Question: I was messing around with WPF, creating a small calculator like application. Just wanting to try F# I wrote a class to handle all the math functions, and referenced it in my WPF application. In my C# code -
'''
using System;
using System.Collections.Generic;
using System.Linq;
using System.Text;
using System.Threading.Tasks;
using System.Windows;
using System.Windows.Controls;
using System.Windows.Data;
using System.Windows.Documents;
using System.Windows.Input;
using System.Windows.Media;
using System.Windows.Media.Imaging;
using System.Windows.Navigation;
using System.Windows.Shapes;
using MathLib;
namespace MathToolApplication
{
public partial class MainWindow : Window
{
private MathLib.Math tool;
public MainWindow()
{
InitializeComponent();
this.tool = new MathLib.Math();
}
private void Button_Click(object sender, RoutedEventArgs e)
{
Double a = Double.Parse(this.a.Text);
Double b = Double.Parse(this.b.Text);
try
{
switch (this.operation.Text)
{
case "+": this.result.Text = this.tool.add(a, b).ToString(); break;
case "-": this.result.Text = this.tool.subtract(a, b).ToString(); break;
case "*": this.result.Text = this.tool.multiply(a, b).ToString(); break;
case "/": this.result.Text = this.tool.divide(a, b).ToString(); break;
case "2": this.result.Text = this.tool.square(a).ToString(); break;
case "3": this.result.Text = this.tool.cube(a).ToString(); break;
case "To the power of": this.tool.toThePowerOf(a, b).ToString(); break;
case "++": this.result.Text = this.tool.plusplus(a).ToString(); break;
case "--": this.result.Text = this.tool.minusminus(a).ToString(); break;
default: this.result.Text = "Error."; break;
}
}
catch (FormatException)
{
this.result.Text = "Error.";
}
}
private void operation_DropDownClosed(object sender, EventArgs e)
{
string op = this.operation.Text;
switch (op)
{
case "2": this.b.IsEnabled = false; break;
case "3": this.b.IsEnabled = false; break;
case "++": this.b.IsEnabled = false; break;
case "--": this.b.IsEnabled = false; break;
default: this.b.IsEnabled = true; break;
}
}
}
}
'''
Visual Studio flags a warning at 'private MathLib.Math tool;' claiming it is not initialized, and will be null. But if you look at my constructor, I do initialize it. Aside from this, I have tried declaring ti and initializing it in one statement like 'private MathLib.Math tool = new MathLib.Math();'. I do not know what the issue is, but I fell like it might be related to my F#, so it is posted here:
'''
namespace MathLib
type Math() =
member this.add(a:float, b:float) =
a+b
member this.subtract(a:float, b:float) =
a-b
member this.multiply(a:float, b:float) =
a*b
member this.divide(a:float, b:float) =
a/b
member this.square(a:float) =
a*a
member this.cube(a:float) =
a*a*a
member this.toThePowerOf(a:float, b:float) =
a**b
member this.plusplus(a:float) =
let mutable count = a
count <- count + 1.0
count
member this.minusminus(a:float) =
let mutable count = a
count <- count + 1.0
count
'''

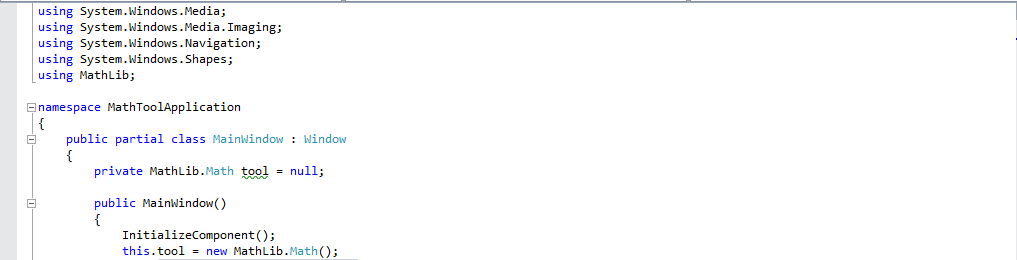
Answer: Modify it like so:
'''
private MathLib.Math tool = null;
'''
The warnings in Visual studio are not clever enough to find the initialization inside the constructor.